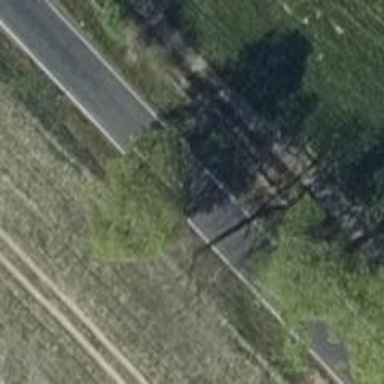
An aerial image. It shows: Row of trees in natural setting.